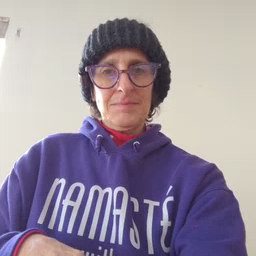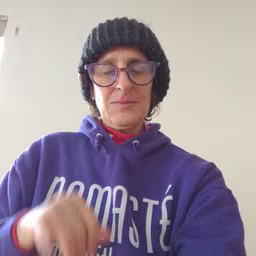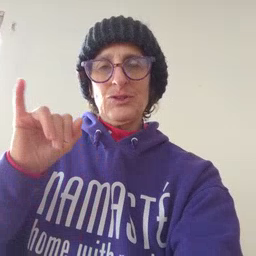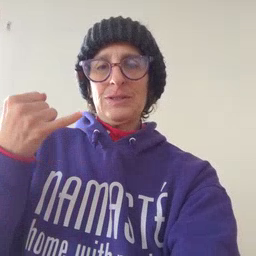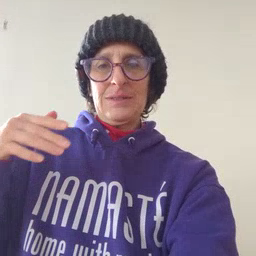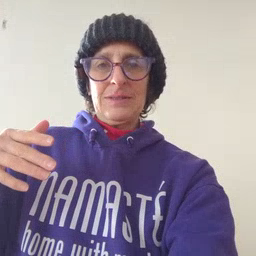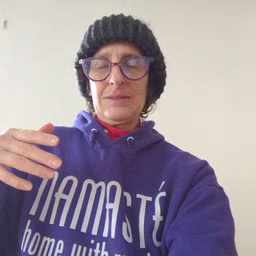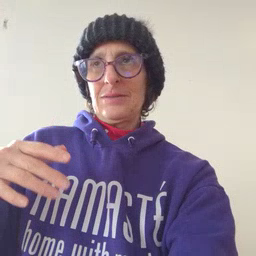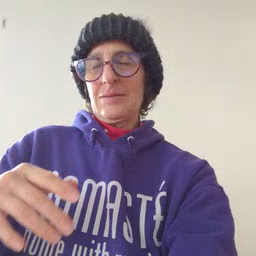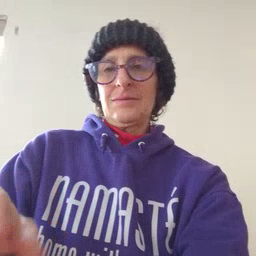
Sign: jeans